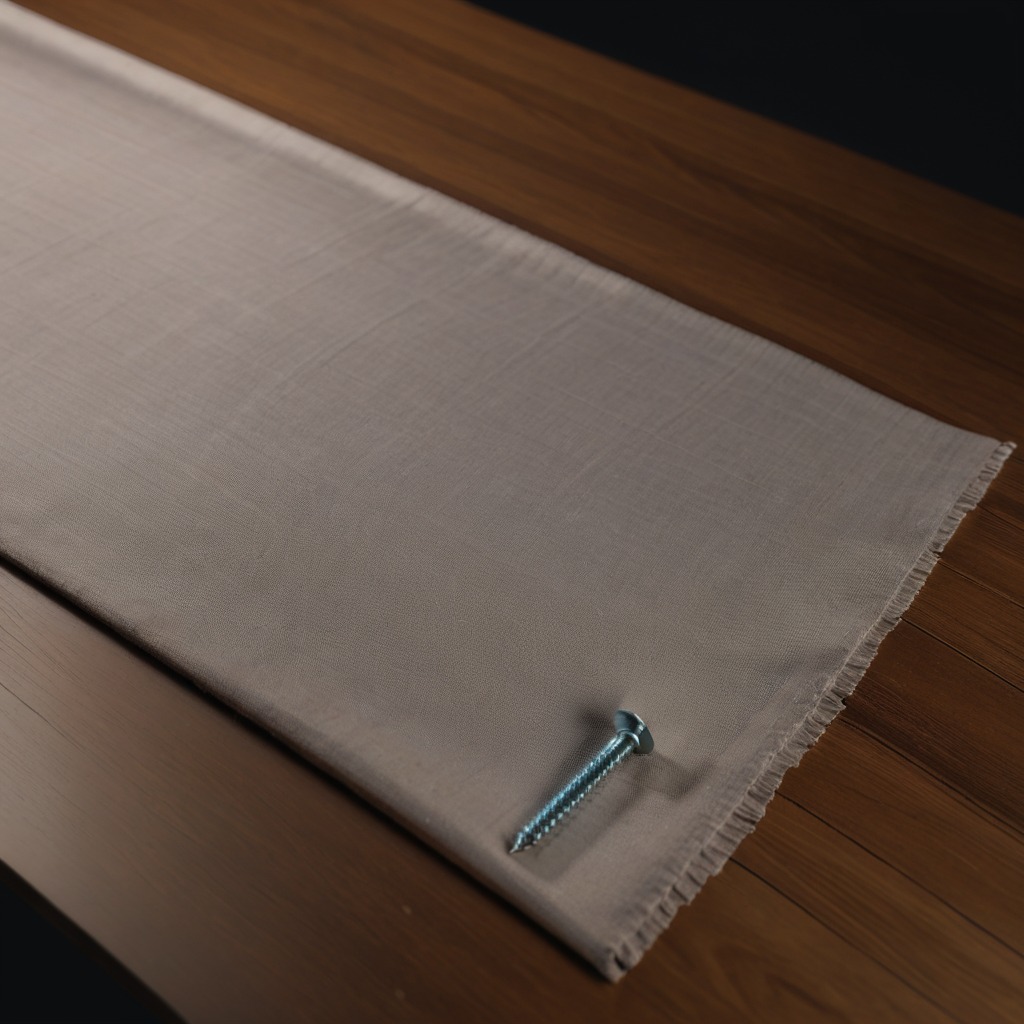
A metal screw is lying on the wooden table.